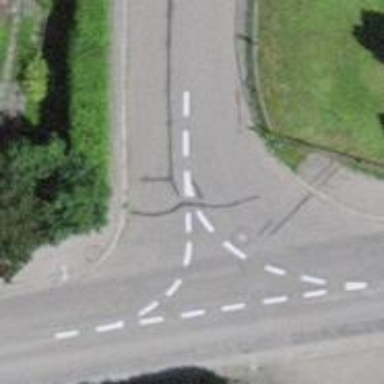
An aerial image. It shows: Unmarked road crossing.